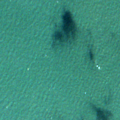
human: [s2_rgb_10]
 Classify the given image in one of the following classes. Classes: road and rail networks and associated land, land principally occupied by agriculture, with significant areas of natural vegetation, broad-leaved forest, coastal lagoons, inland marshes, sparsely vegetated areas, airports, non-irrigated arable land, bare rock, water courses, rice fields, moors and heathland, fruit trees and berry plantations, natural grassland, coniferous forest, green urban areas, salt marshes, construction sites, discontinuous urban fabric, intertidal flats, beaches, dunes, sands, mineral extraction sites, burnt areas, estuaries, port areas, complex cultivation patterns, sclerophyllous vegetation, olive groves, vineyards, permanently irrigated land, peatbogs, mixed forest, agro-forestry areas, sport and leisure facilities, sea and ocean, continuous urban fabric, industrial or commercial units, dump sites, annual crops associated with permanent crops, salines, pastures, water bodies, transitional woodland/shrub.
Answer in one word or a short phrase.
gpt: sea and ocean